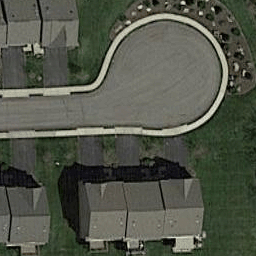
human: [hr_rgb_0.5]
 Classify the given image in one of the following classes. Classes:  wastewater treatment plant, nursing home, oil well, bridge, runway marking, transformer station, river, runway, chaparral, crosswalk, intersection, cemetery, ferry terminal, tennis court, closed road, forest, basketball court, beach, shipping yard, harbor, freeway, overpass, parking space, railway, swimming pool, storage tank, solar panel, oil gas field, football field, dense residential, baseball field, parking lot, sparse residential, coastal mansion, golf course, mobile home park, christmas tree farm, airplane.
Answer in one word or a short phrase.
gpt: closed road